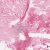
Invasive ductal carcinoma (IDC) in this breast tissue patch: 0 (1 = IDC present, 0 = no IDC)